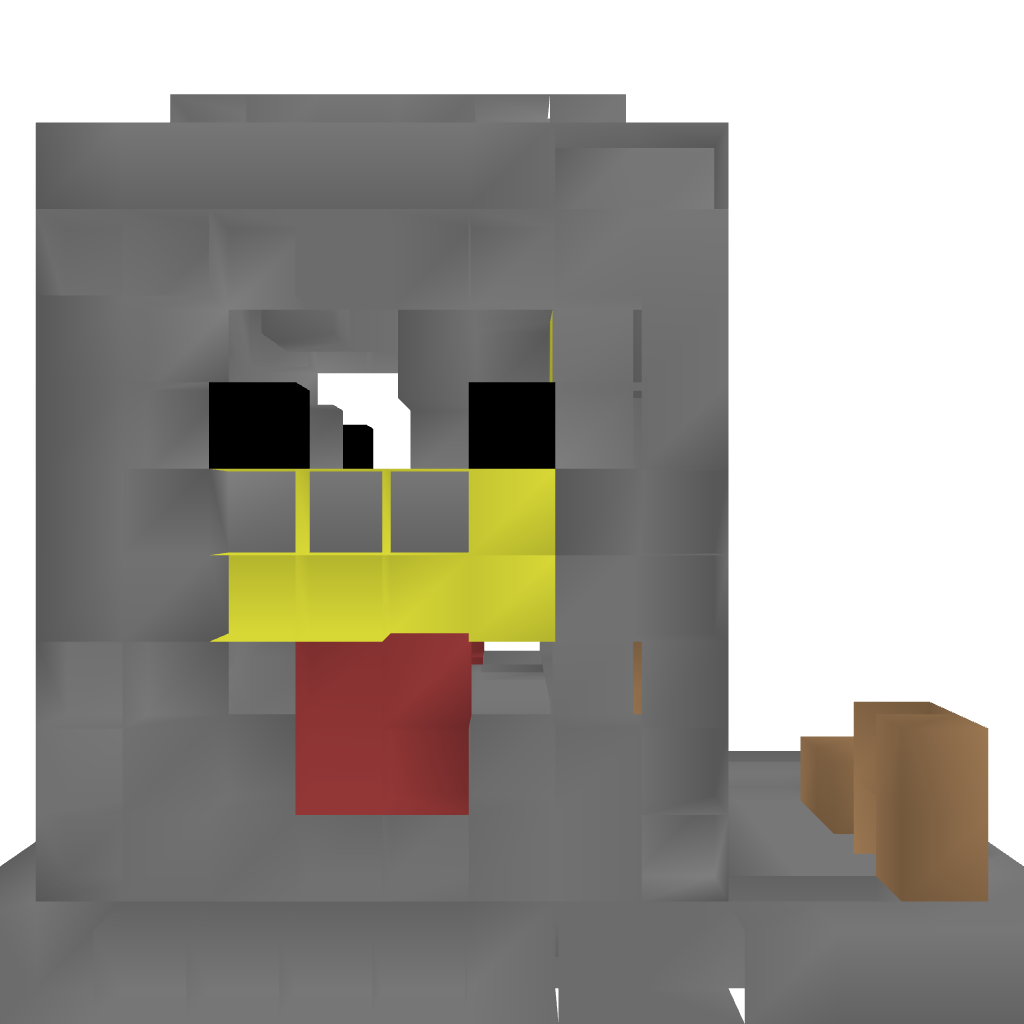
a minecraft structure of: Skin - Chicken Factory good quality